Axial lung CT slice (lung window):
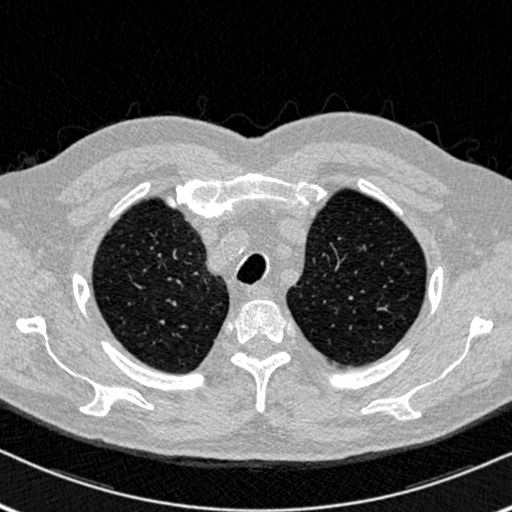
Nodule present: no